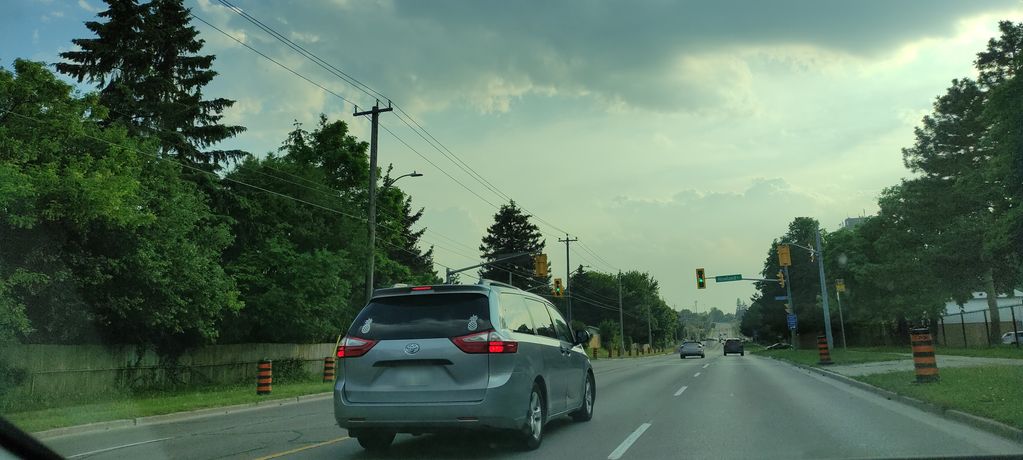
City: kitchener-waterloo